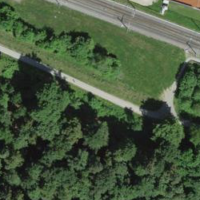
EUNIS habitat code: 43
Species observed at this site:
Ciconia ciconia
Corvus frugilegus
Gonepteryx rhamni